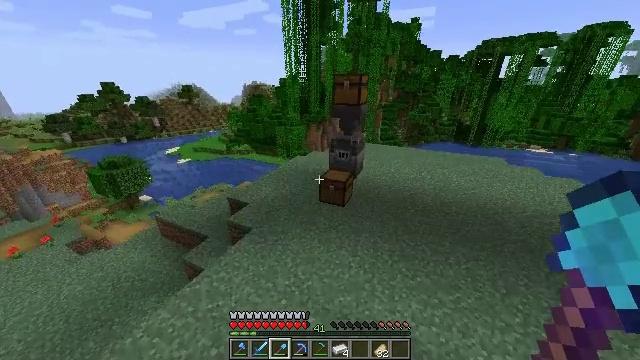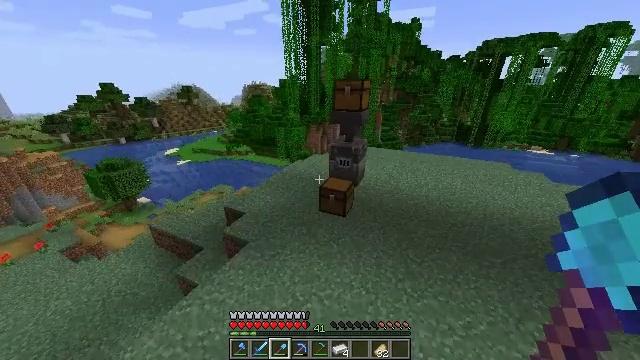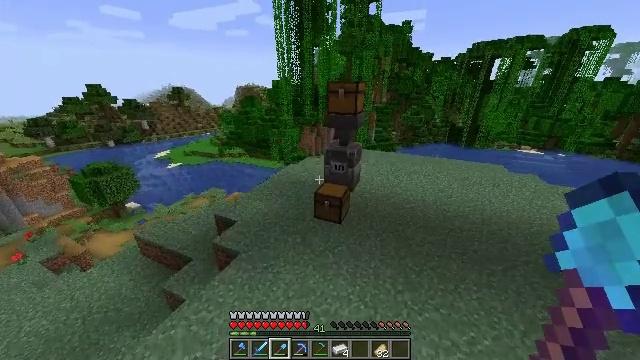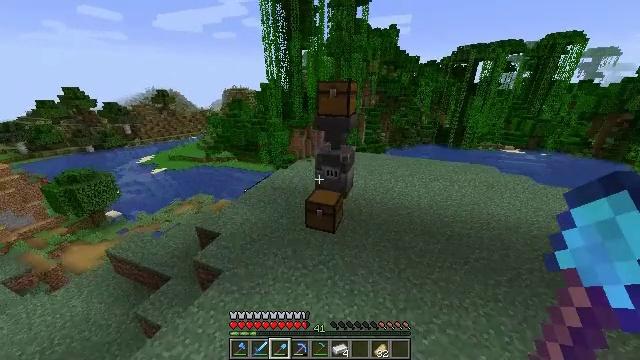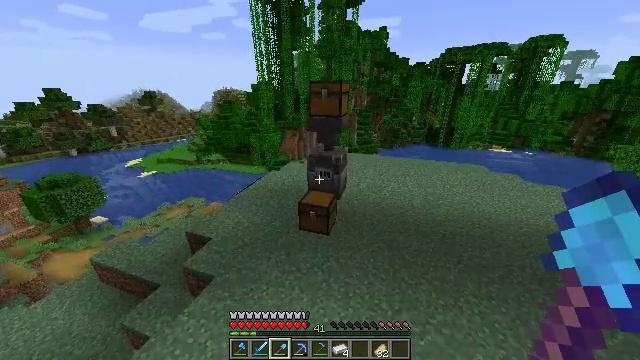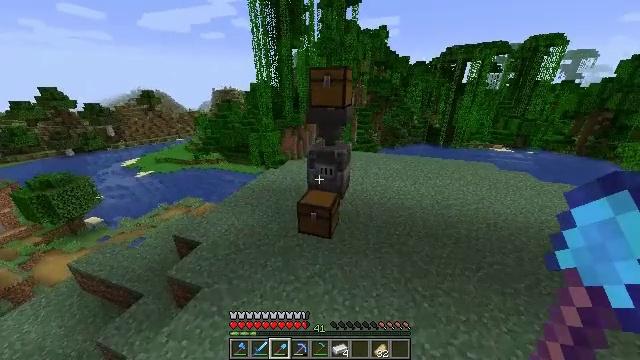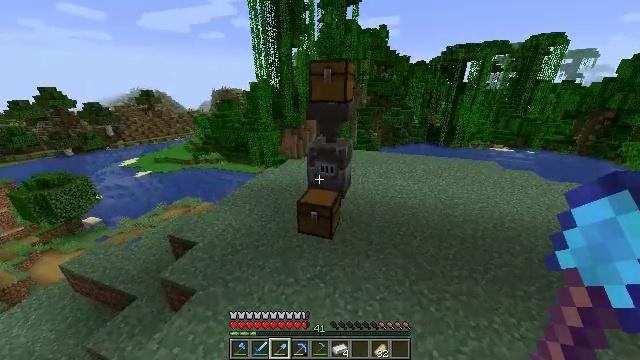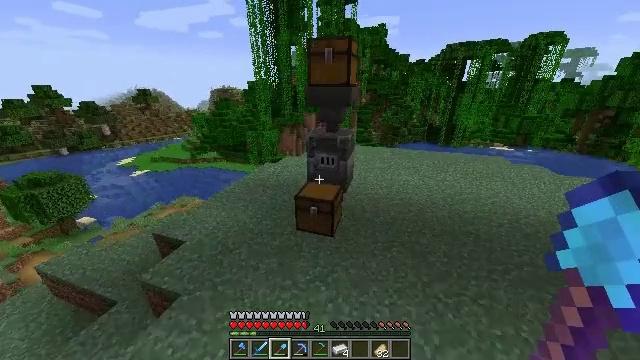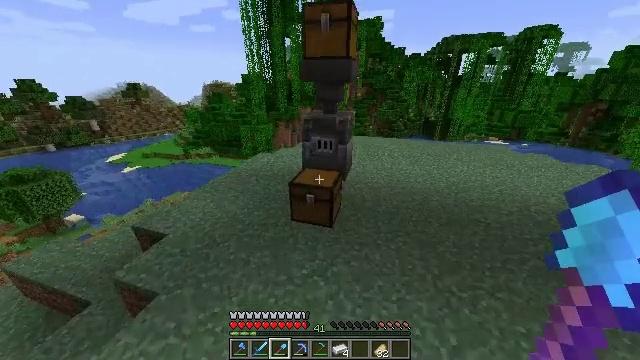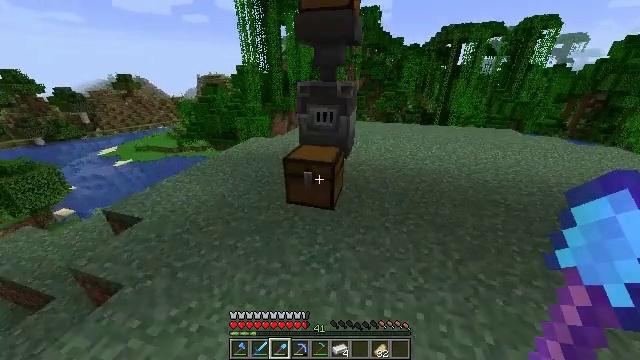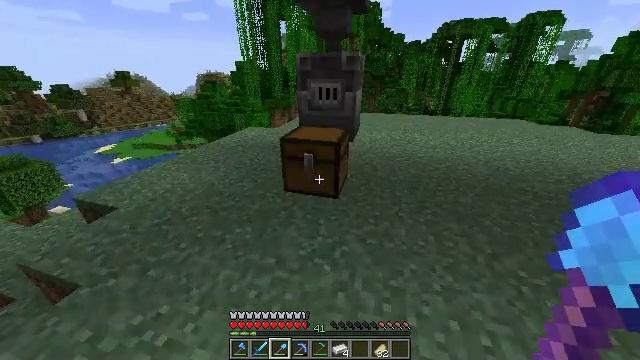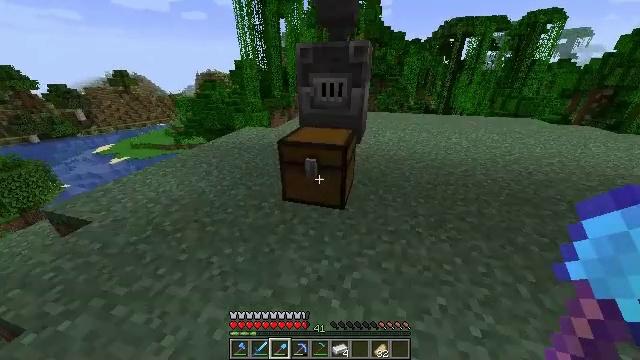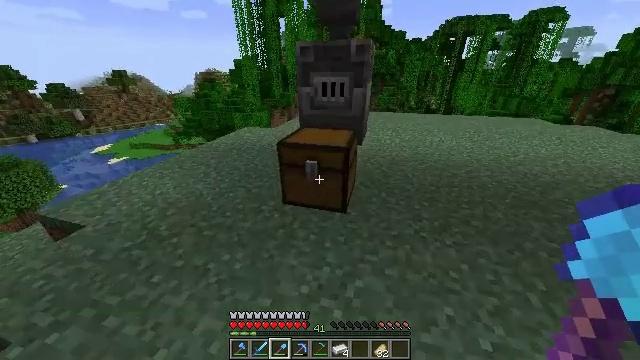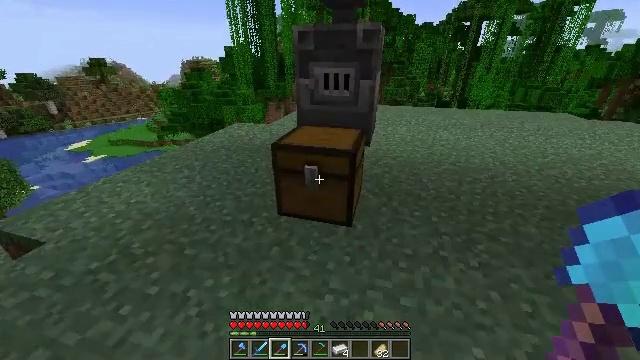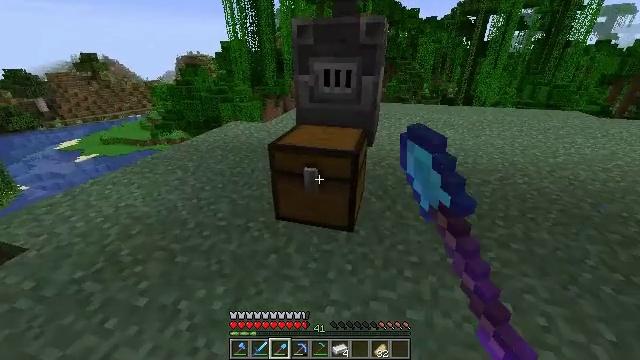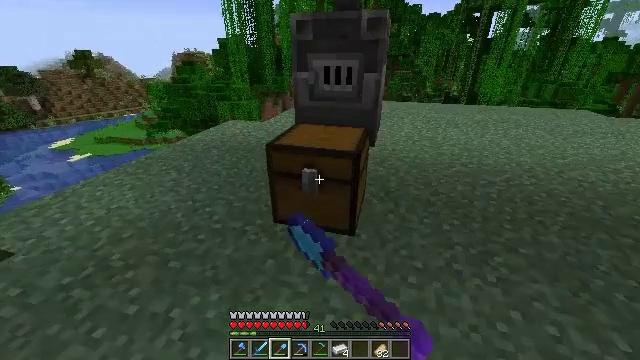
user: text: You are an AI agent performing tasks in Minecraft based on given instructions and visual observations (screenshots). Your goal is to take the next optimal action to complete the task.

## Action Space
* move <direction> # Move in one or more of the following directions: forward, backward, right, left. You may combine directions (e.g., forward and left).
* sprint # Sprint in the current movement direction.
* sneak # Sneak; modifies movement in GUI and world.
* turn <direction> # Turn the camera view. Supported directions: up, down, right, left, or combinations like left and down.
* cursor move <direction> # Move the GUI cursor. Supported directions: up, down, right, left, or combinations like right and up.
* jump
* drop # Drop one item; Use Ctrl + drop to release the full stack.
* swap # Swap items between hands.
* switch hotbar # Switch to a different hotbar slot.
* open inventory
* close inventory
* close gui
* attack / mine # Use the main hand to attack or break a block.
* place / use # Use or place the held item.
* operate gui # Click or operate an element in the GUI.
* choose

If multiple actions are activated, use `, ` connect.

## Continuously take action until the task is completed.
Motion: motion action
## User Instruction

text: Take dried kelp to craft a dried kelp block.
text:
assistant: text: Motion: move forward, sprint, jump
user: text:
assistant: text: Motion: move forward, turn right, jump
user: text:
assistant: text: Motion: move forward, turn right, jump
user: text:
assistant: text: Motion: move forward, turn right, jump
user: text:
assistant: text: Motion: move forward
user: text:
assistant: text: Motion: move forward
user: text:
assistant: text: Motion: move forward
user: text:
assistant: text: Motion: move forward, turn right and down
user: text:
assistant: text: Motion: move forward, turn down
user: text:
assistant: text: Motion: move forward
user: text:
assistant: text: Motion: no_op
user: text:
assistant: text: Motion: no_op
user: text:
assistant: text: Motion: use / place
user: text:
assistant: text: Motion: use / place
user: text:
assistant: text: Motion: use / place
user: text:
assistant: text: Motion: use / place
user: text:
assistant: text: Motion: no_op
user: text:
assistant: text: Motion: open gui
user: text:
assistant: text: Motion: no_op
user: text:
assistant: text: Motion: no_op
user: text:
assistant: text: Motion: no_op
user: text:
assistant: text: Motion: no_op
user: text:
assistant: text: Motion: no_op
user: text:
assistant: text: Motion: no_op
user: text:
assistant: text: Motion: no_op
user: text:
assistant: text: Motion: no_op
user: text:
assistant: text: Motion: no_op
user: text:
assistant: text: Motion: no_op
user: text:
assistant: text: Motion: no_op
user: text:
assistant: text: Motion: no_op